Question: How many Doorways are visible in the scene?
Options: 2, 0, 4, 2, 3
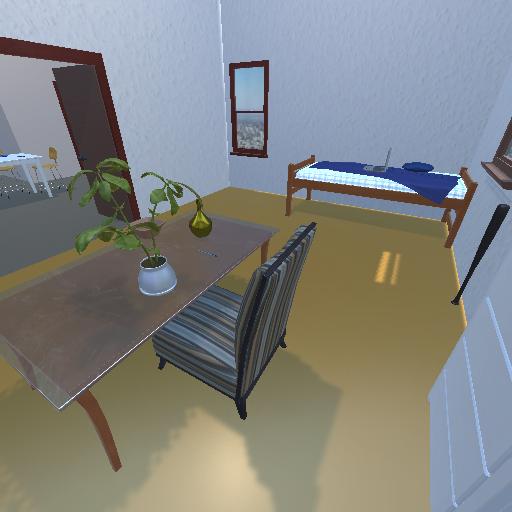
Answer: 2